Aerial crown-view tile of a tropical tree (Barro Colorado Island, Panama), acquired 20240813:
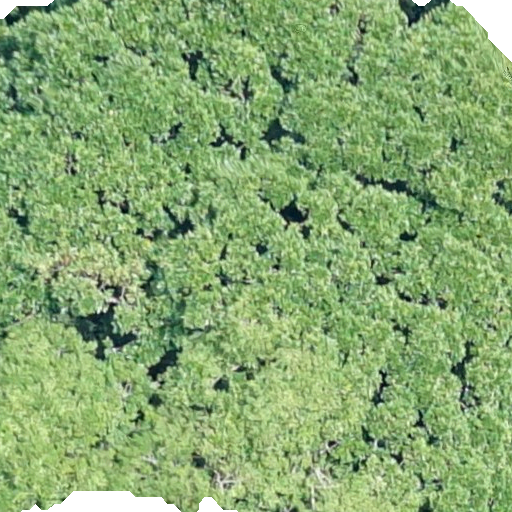
Species: Ficus insipida
GBIF accepted scientific name: Ficus insipida
Crown area: 549.575 m²